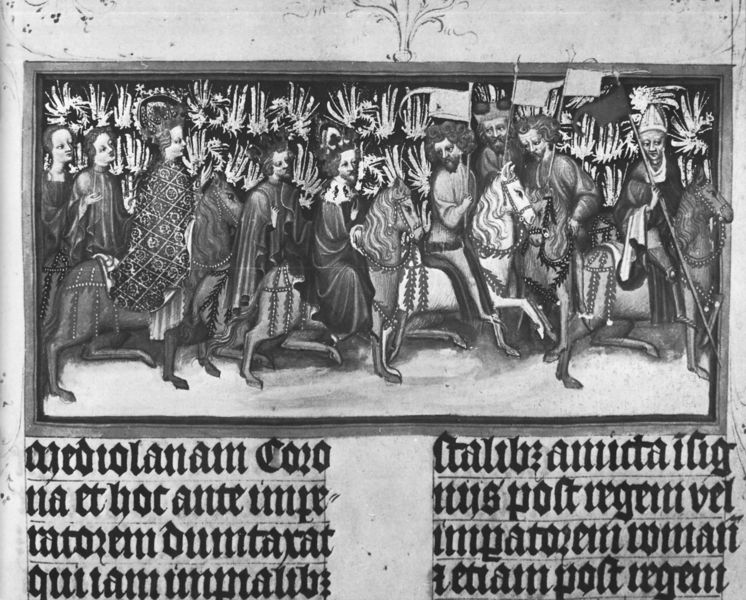
Titel: Die Goldene Bulle
Institution: Wien, Österreichische Nationalbibliothek
Schlagwörter: umhang, männer, zeichnung, rosen, gewand, adel, krone, pferde, reiter, beine, zaumzeug, schrift, fahnen, spalten, banner, bischof, könig, papst, foto, buch, illustration, text, uniform, volk, helm, ritter, rüstung, schimmel, sieg, klerus, mitra, handschrift, standarte, nein, latein, buchmalerei, saumzeug, buchnalerei, altes kirchenzeug, boischof